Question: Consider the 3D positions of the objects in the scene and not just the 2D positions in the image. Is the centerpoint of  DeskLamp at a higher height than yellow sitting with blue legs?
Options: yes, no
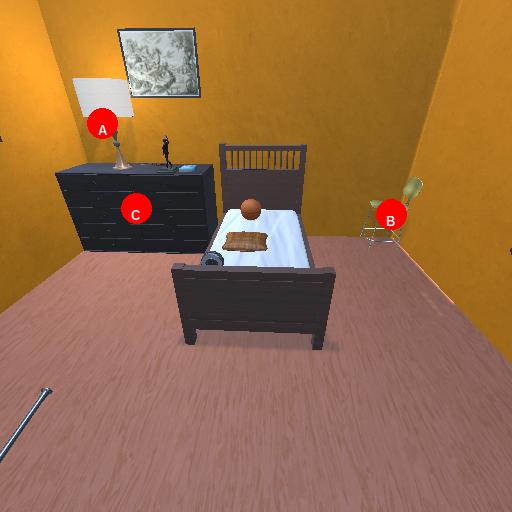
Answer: yes